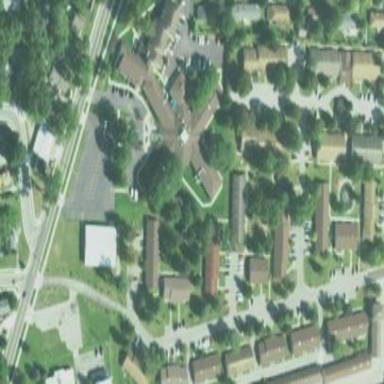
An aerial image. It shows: Building that serves as nursing home.